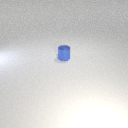
small blue metal cylinder